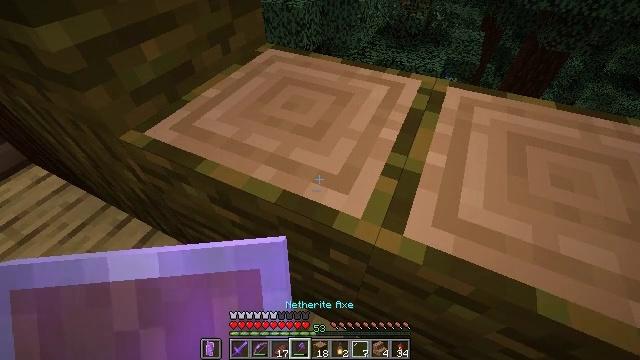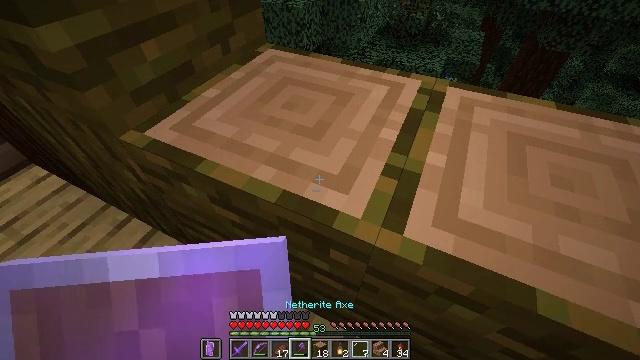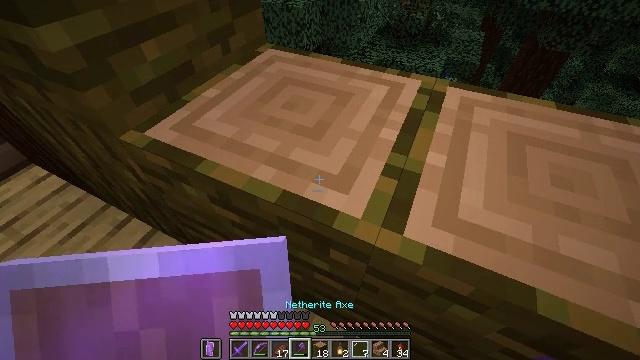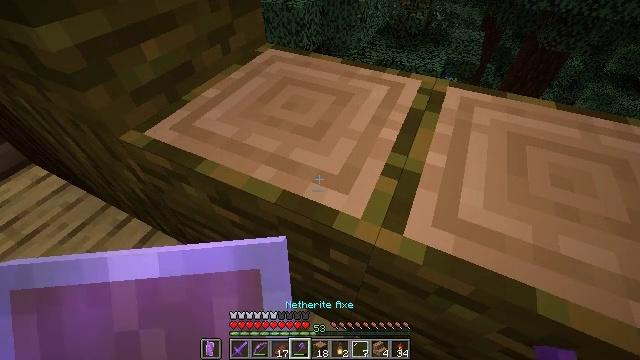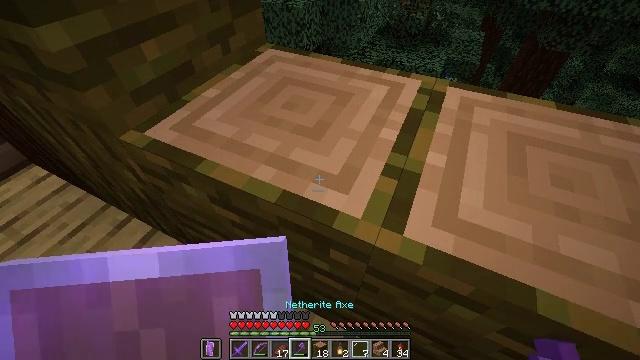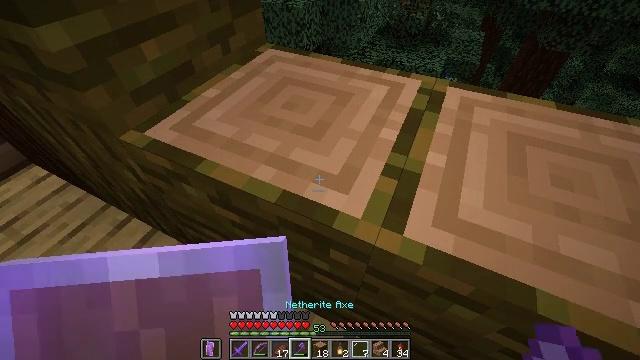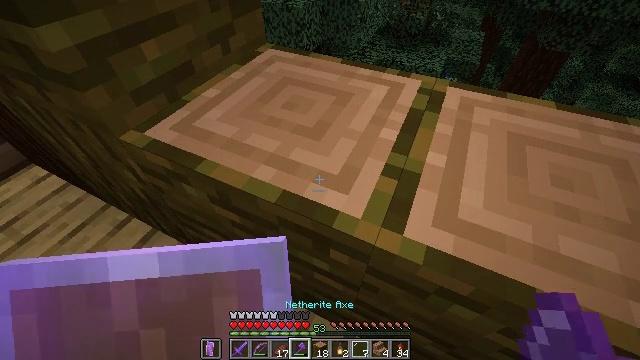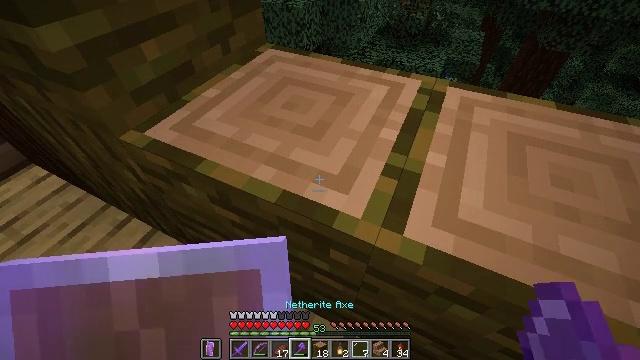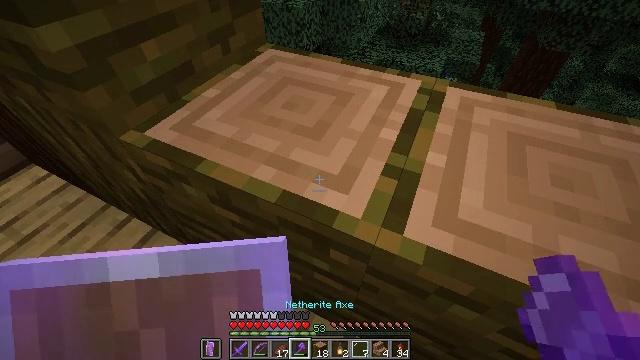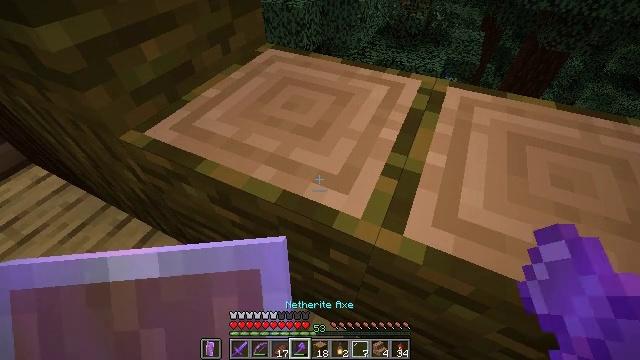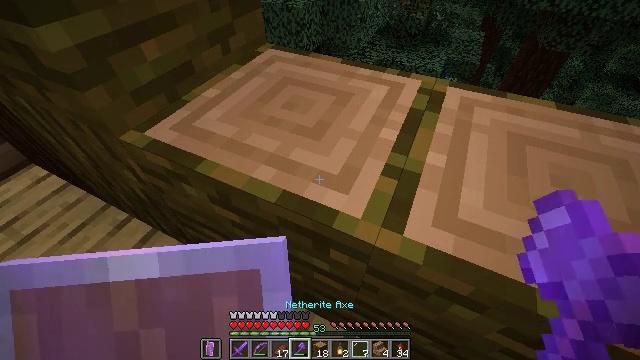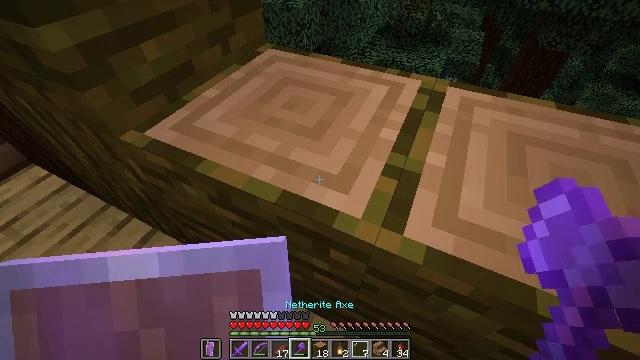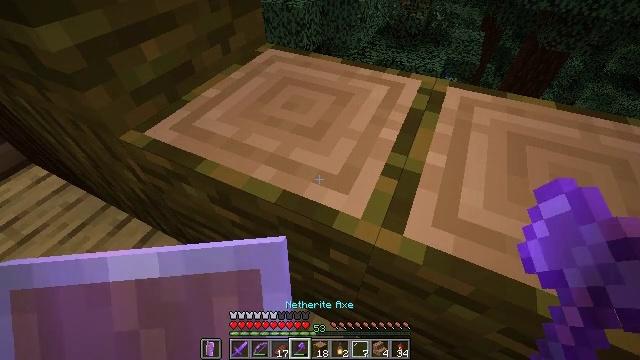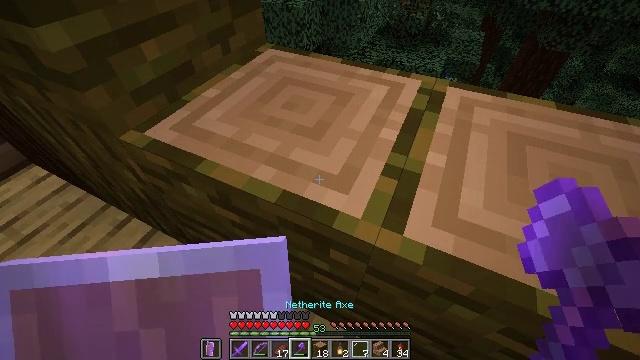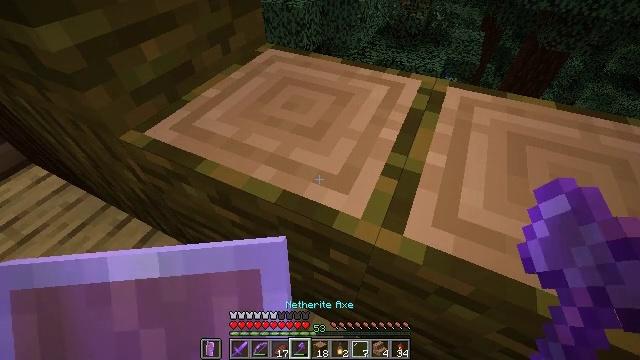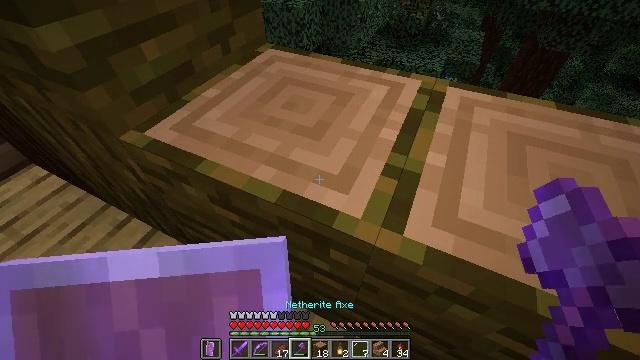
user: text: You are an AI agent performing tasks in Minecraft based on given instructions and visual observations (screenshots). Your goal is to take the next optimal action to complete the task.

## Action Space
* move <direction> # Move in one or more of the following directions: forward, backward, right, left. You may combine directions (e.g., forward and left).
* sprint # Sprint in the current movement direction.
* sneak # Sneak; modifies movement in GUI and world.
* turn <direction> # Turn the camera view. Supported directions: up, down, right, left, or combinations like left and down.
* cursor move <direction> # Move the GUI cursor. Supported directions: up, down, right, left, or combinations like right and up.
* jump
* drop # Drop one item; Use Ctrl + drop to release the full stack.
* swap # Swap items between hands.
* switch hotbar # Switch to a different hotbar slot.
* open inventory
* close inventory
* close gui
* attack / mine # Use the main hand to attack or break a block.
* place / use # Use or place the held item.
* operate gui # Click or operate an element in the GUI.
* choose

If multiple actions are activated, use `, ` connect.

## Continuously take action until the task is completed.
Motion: motion action
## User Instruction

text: Chop down a jungle log from the jungle tree.
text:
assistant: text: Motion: no_op
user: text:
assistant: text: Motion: no_op
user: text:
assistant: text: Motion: no_op
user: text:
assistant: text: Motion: no_op
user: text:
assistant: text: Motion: no_op
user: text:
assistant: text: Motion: no_op
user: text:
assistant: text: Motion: no_op
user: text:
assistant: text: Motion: no_op
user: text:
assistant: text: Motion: no_op
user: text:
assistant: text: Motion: no_op
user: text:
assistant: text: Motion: no_op
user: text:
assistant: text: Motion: no_op
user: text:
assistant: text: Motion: no_op
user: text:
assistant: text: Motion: no_op
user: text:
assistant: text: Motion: no_op
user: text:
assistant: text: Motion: no_op
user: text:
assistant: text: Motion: no_op
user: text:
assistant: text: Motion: no_op
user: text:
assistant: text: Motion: no_op
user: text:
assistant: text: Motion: sneak
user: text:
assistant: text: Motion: sneak
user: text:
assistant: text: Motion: sneak
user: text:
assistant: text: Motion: sneak
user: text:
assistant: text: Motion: sneak
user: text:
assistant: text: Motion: sneak
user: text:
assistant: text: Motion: sneak
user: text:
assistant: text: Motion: sneak
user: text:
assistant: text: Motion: sneak
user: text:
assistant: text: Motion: sneak
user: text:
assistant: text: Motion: sneak, attack / mine